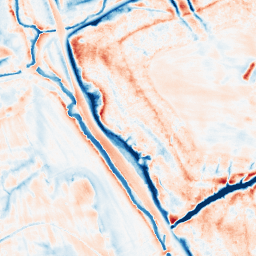
Category: trend_removal
Decomposition family: local_polynomial
Decomposition parameters: window_size: 21
degree: 2
Upsampling method: bspline
Upsampling parameters: scale: 2
Upsampling scale: 2